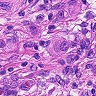
Metastatic tissue present: yes